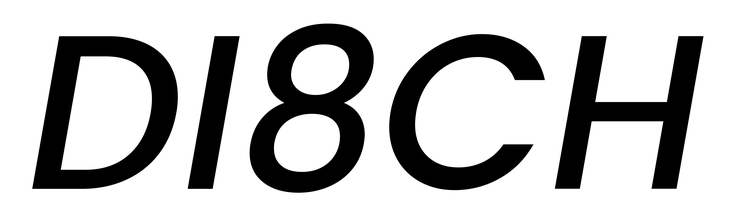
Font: Poppins-MediumItalic